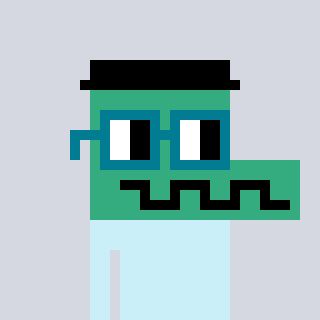
a pixel art character with square dark green glasses, a crocodile-shaped head and a computerblue-colored body on a cool background